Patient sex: F
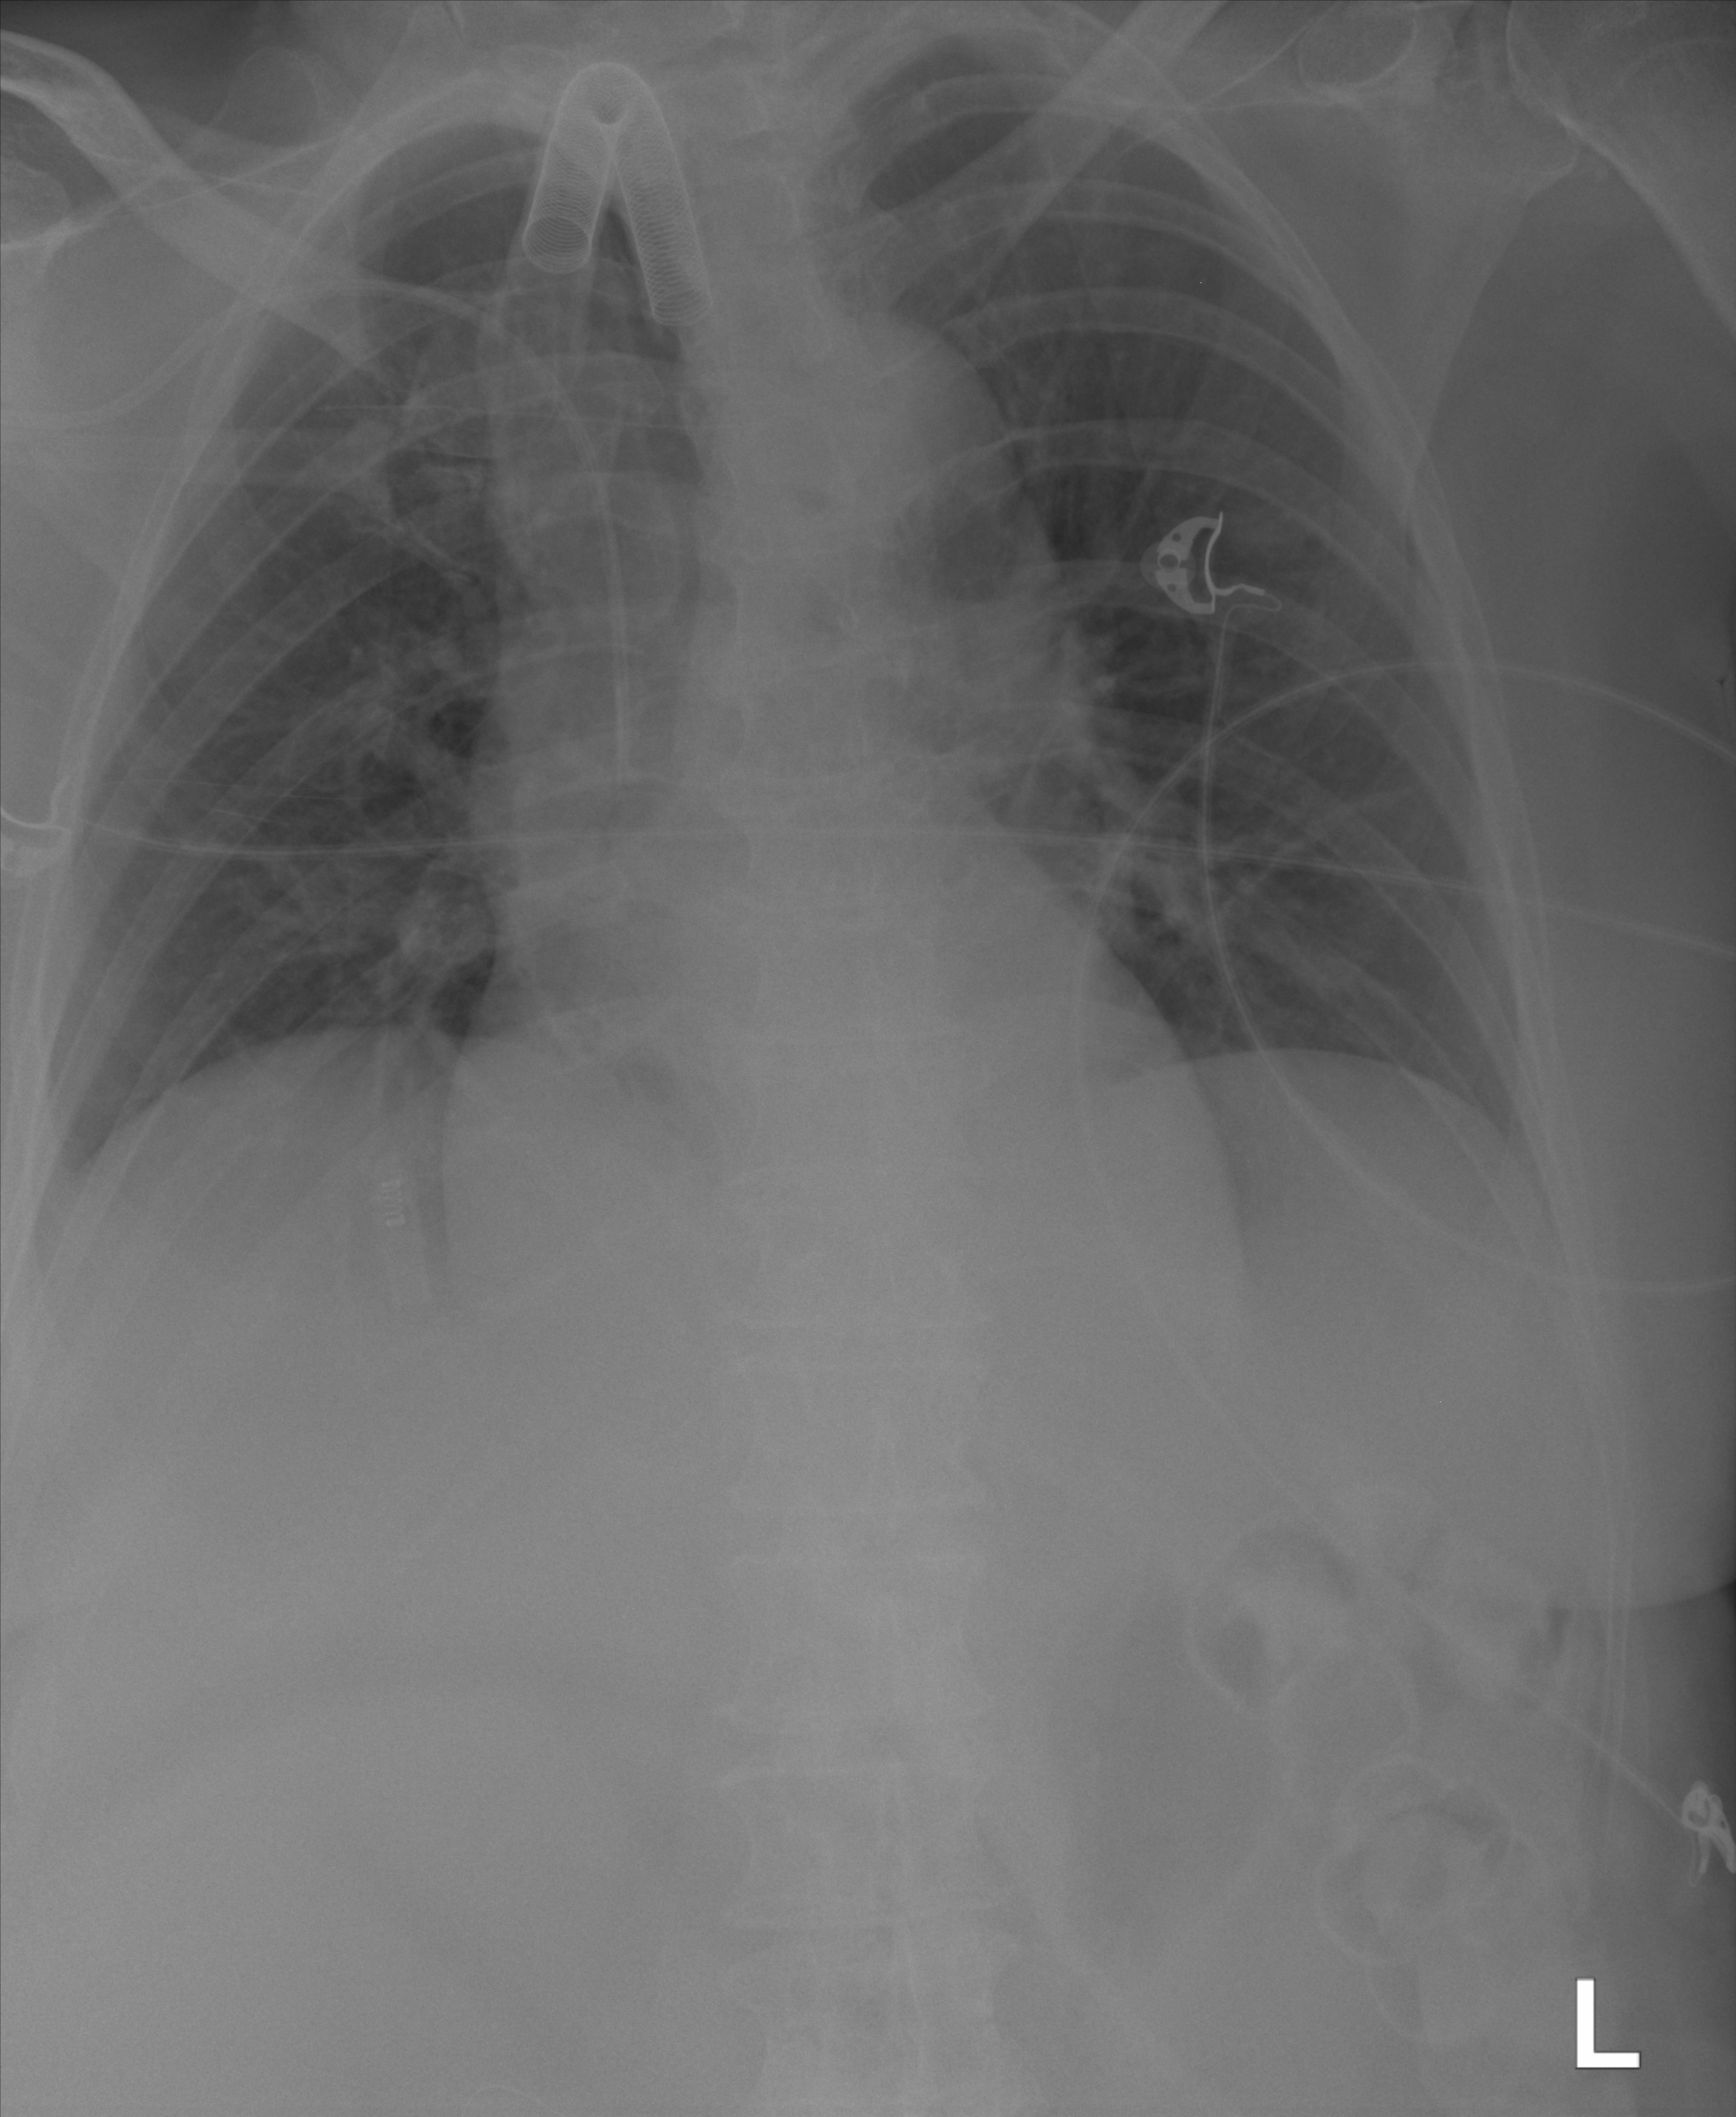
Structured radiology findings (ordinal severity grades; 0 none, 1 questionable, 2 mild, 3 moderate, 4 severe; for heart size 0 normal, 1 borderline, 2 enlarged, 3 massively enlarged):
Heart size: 0
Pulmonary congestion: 0
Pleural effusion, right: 0
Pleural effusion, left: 0
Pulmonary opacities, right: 0
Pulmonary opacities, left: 0
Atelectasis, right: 2
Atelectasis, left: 2